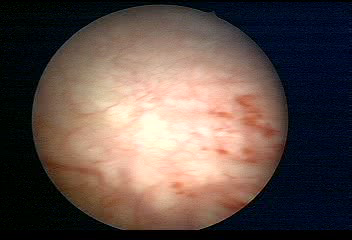
Modality: WLC
Class: Normal mucosa
Bladder cancer association: No